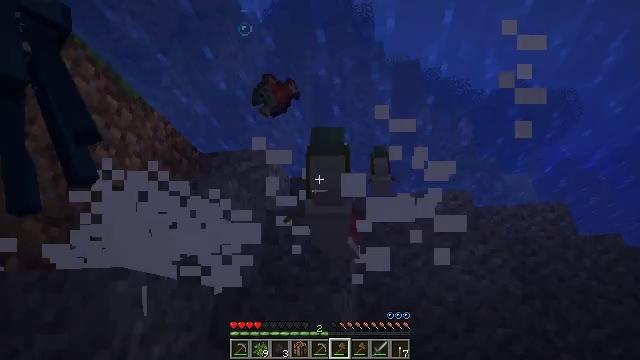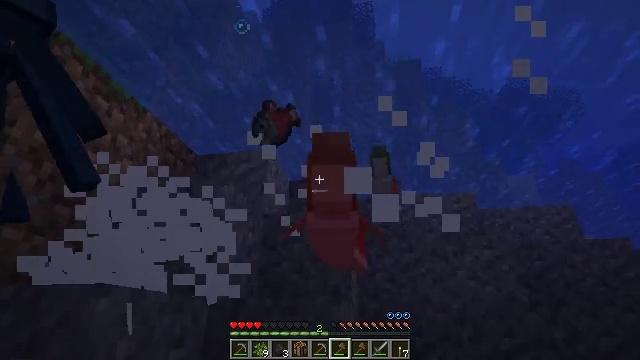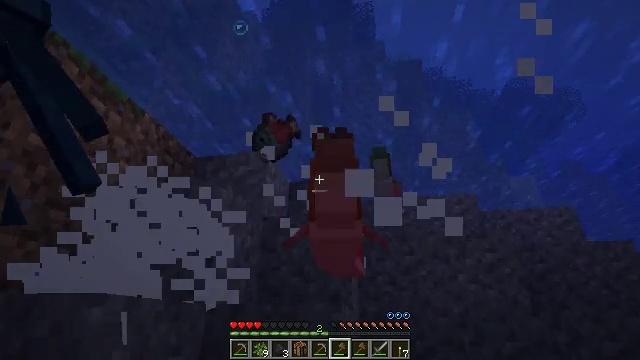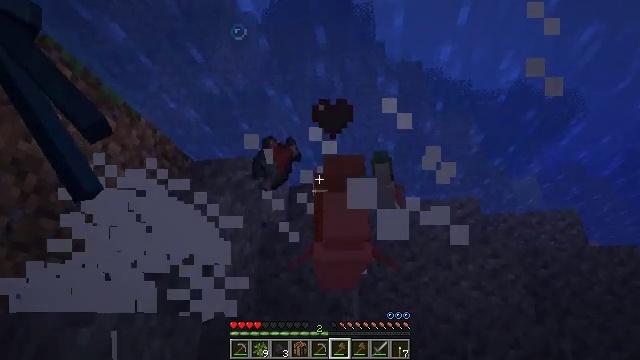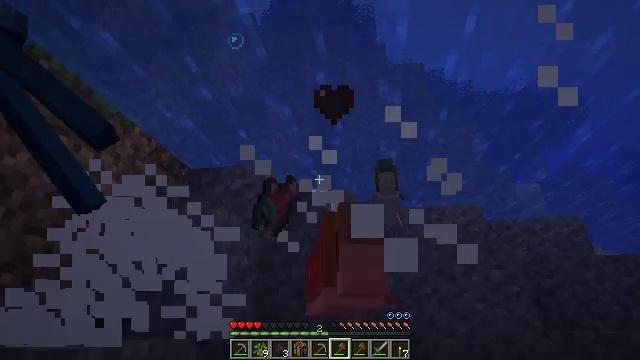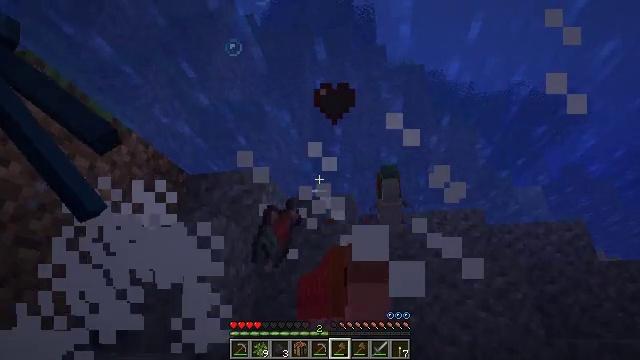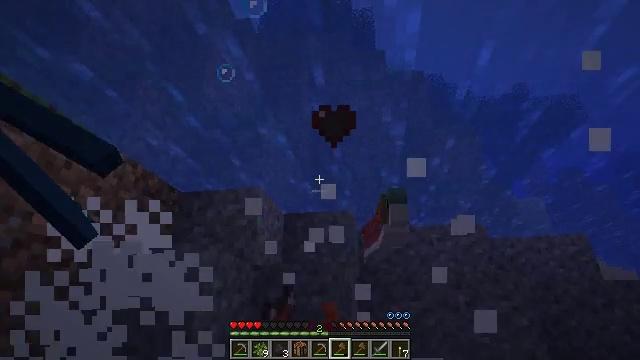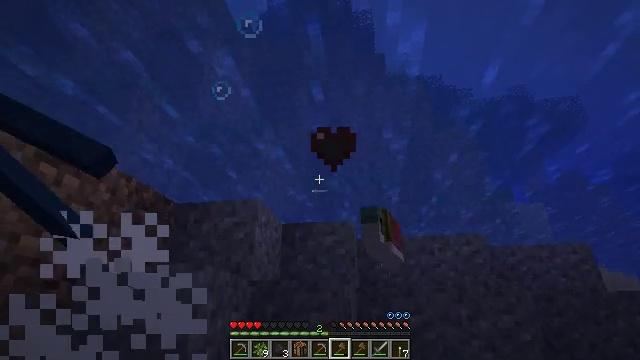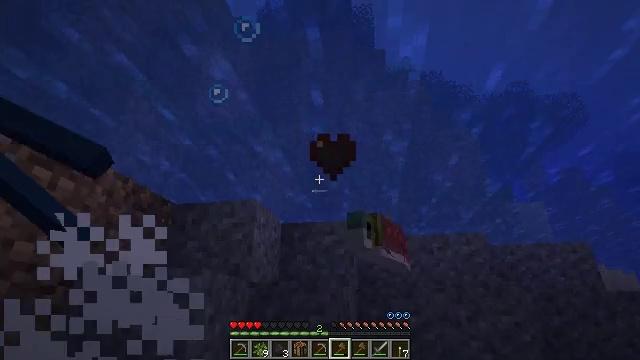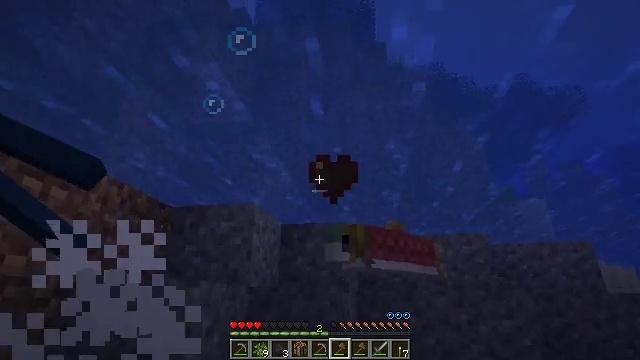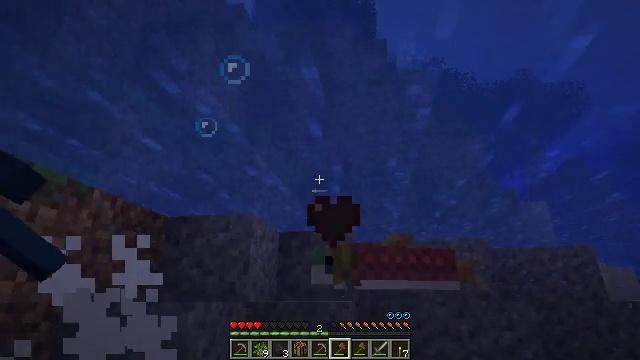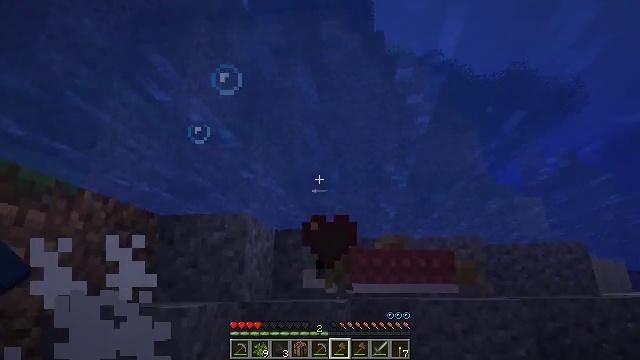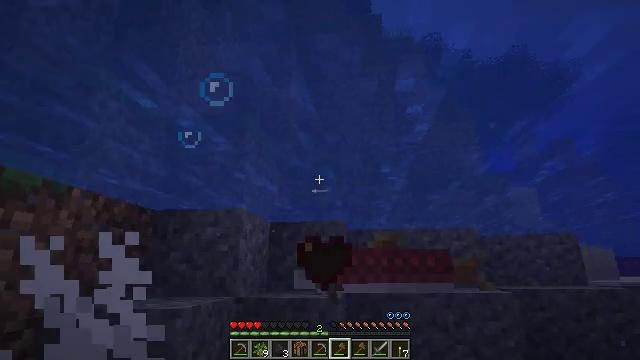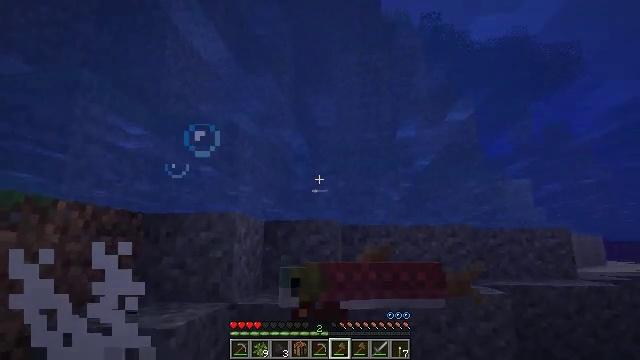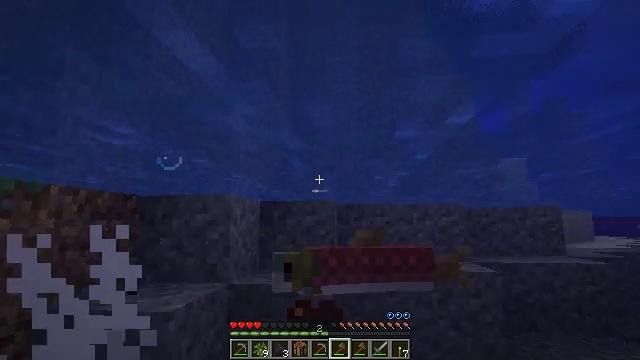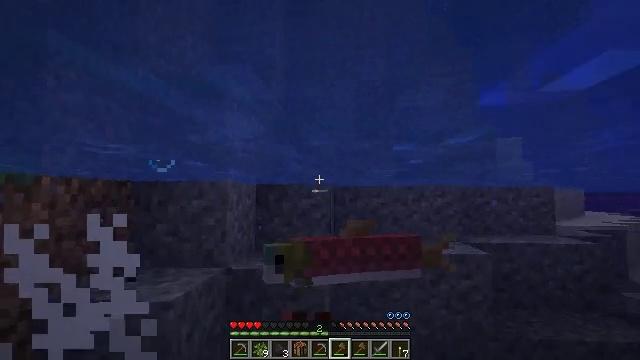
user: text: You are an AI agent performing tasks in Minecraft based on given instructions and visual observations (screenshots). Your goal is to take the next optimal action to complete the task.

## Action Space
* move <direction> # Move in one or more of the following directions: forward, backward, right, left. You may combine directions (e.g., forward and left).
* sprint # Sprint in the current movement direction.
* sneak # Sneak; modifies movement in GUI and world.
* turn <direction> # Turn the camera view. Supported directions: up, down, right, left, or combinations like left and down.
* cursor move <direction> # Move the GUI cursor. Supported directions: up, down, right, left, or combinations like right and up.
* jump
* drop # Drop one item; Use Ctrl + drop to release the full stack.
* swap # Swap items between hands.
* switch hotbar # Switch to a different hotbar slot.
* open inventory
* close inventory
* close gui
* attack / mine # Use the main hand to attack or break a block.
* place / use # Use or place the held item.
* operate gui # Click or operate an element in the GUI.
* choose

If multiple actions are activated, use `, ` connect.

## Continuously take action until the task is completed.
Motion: motion action
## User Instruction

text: Kill the salmon.
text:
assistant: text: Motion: jump
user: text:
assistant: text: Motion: jump
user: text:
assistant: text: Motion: jump
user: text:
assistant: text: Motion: jump
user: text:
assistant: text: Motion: jump
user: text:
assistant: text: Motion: attack / mine, jump
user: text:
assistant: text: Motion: attack / mine, jump
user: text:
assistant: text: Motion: attack / mine, jump
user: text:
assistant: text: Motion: turn down, jump
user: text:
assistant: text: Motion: turn down, jump
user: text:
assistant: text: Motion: turn down, jump
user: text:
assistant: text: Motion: turn down, jump
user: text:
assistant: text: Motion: turn down, jump
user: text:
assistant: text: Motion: turn down, jump
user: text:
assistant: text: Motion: turn down, jump
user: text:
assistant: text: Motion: turn down, jump
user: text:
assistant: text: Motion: turn right and down, jump
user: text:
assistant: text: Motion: turn right and down, jump
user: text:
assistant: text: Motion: turn down, jump
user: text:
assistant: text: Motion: turn down, jump
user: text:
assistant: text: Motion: turn down, jump
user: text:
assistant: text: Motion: turn down, jump
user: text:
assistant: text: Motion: turn down, jump
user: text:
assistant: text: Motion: turn down, jump
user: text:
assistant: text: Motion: turn down, jump
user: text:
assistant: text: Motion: turn down
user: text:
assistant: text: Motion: turn down
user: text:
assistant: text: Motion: no_op
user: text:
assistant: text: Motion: no_op
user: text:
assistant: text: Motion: no_op